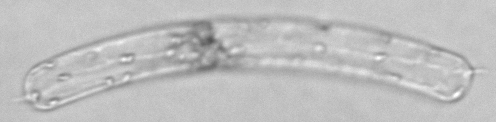
Label: Guinardia_striata